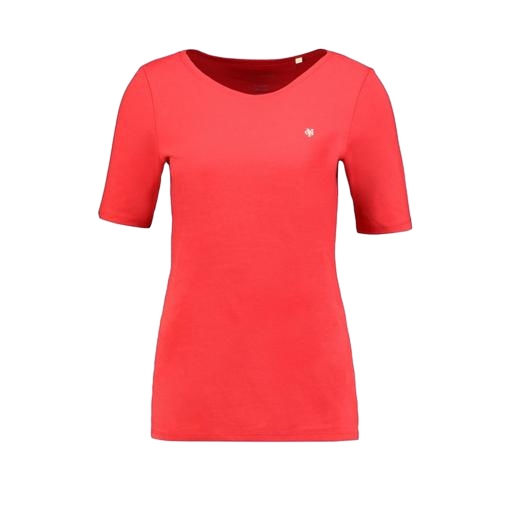
red slim fit tshirt, red pocket t-shirt only macy, red scoop tee, white background